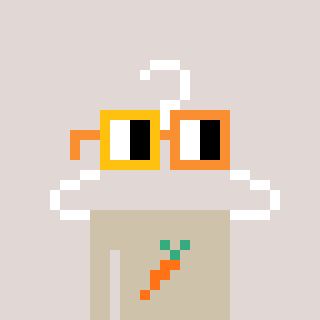
a pixel art character with square yellow and orange glasses, a hanger-shaped head and a bege-colored body on a warm background